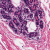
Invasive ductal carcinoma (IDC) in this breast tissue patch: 0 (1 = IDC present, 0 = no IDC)